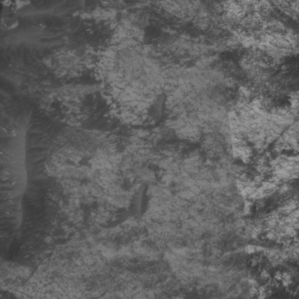
Label: non_frost